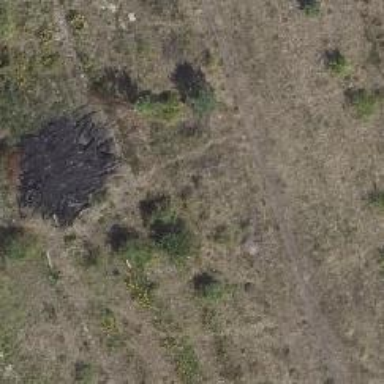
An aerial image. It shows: Abandoned railway with historical significance.